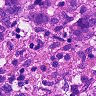
Metastatic tissue present: yes